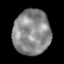
Tissue: lung
Cell type: Epithelial cells
Senescence score: 0.2337
Nuclear area (px): 1625
Mean DAPI intensity: 138.062